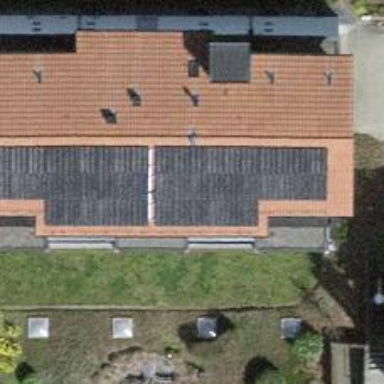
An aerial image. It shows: Solar power generator.